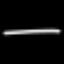
Label: line